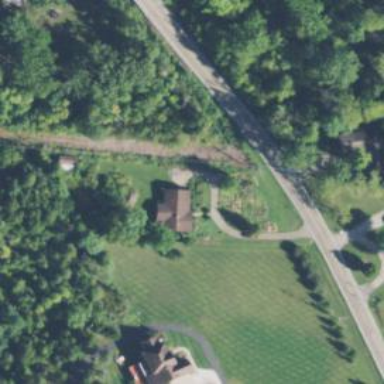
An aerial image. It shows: Driveway.